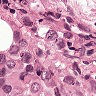
Metastatic tissue present: yes